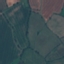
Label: Pasture